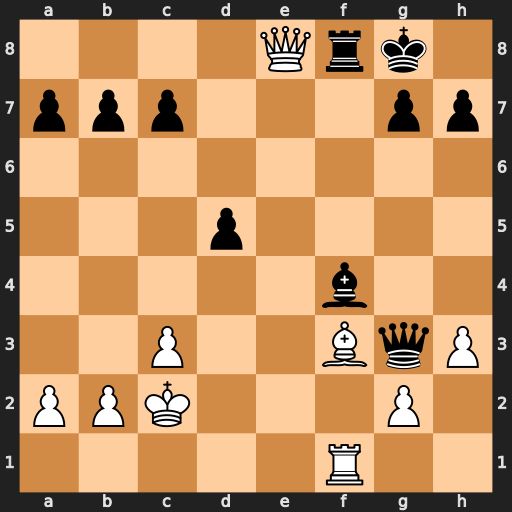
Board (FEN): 4Qrk1/ppp3pp/8/3p4/5b2/2P2BqP/PPK3P1/5R2
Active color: w
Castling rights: -
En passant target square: -
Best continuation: Bxd5+ Kh8 Qxf8#